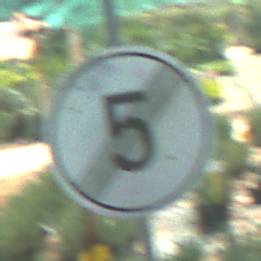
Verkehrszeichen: EndeGeschwindigkeit5
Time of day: MorningAfternoon
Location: Roofed (Special)
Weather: PartlyCloudy
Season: NotSpecified
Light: Natural